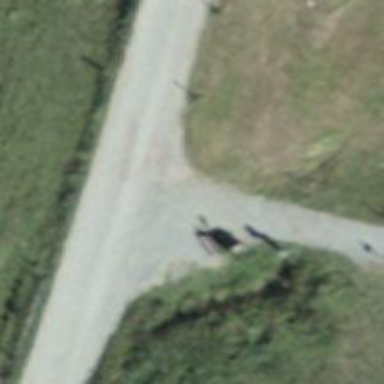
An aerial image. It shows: Bench.